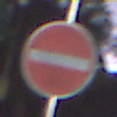
Verkehrszeichen: VerbotDerEinfahrt
Umgebung: Outdoor, Suburban
Tageszeit: Night
Wetter: PartlyCloudy
Licht: Artificial
Jahreszeit: NotSpecified
Kontrast: HighContrast